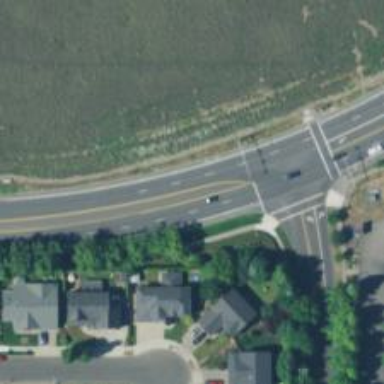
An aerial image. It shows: Secondary road with asphalt surface and sidewalk on the left side.